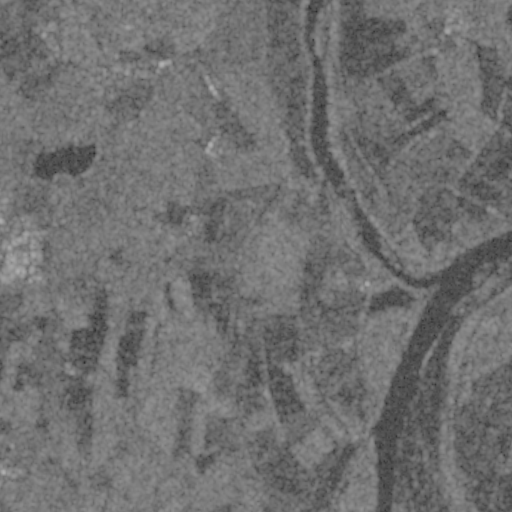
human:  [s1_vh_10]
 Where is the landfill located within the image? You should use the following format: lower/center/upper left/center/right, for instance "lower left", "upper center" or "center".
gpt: The landfill is located in the upper center of the image.
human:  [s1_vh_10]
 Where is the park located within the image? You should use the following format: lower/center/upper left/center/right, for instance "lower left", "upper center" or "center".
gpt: The park is located in the upper left of the image.
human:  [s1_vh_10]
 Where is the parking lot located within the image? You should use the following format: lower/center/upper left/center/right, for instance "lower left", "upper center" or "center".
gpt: The parking lot is located in the upper left of the image.
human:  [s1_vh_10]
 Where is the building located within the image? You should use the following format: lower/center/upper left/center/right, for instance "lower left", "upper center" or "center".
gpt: There is no building in the image.

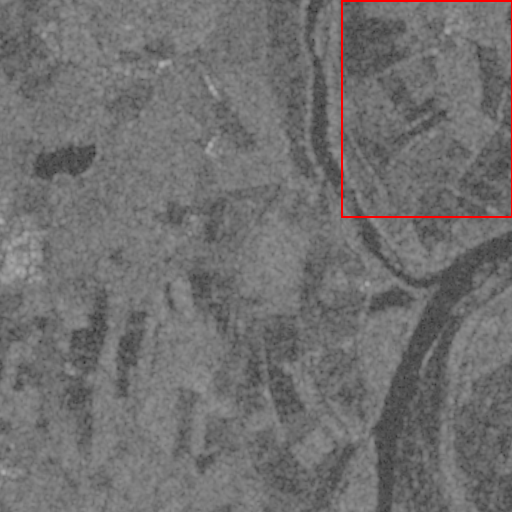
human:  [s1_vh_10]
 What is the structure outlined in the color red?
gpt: The structure outlined in red is a crop field.
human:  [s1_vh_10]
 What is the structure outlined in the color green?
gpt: There is no green outline.